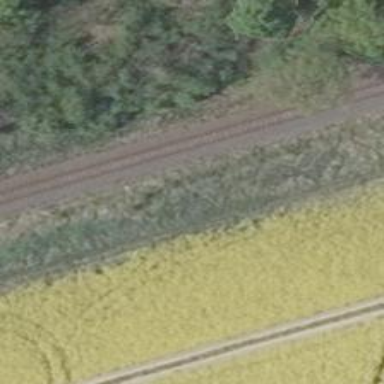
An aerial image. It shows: Railway signal.